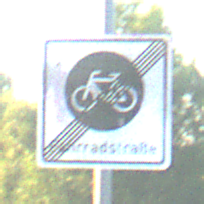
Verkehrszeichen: EndeFahrradstrasse
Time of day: SunriseSunset
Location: Outdoor (RoadRail)
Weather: Clear
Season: NotSpecified
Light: Natural